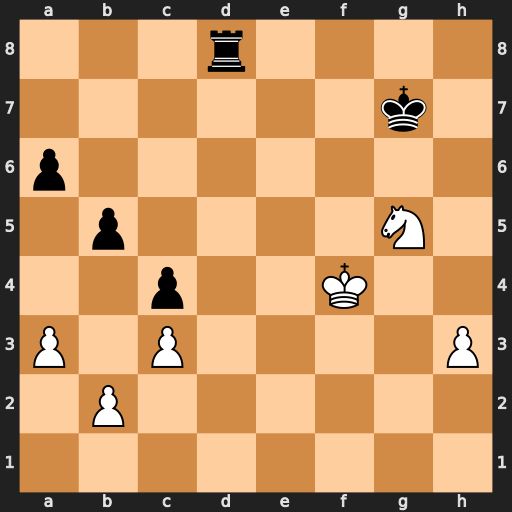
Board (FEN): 3r4/6k1/p7/1p4N1/2p2K2/P1P4P/1P6/8
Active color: w
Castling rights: -
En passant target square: -
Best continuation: Ne6+ Kg6 Nxd8